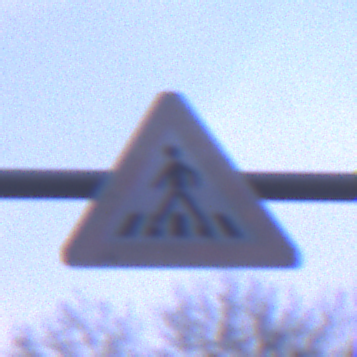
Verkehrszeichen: FussgaengerueberwegRechts
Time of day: Night
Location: Outdoor (Suburban)
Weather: PartlyCloudy
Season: NotSpecified
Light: Artificial